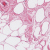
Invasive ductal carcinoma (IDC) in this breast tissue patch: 0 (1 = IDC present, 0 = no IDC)